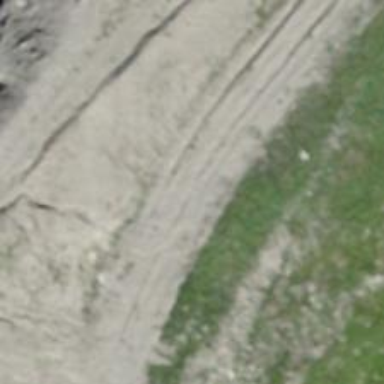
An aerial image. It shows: Intermediate downhill track with grade4 surface type.